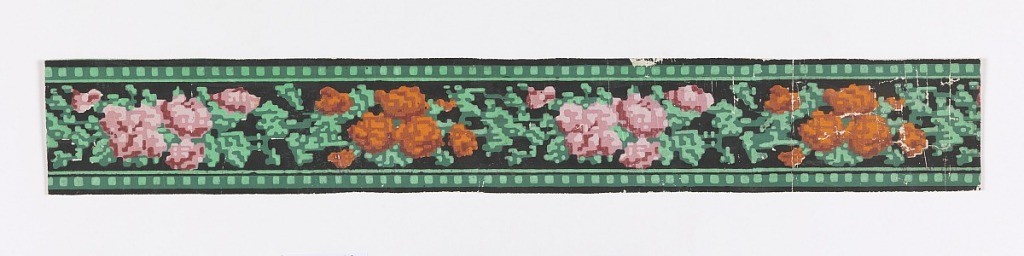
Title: Border
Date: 1850–1900
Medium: Block-printed on machine-made paper
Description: Central band of tapestry or cross-stitch imitation. Alternating motifs of pink and orange flowers, separated by foliage. Narrow bands of small squares along top and bottom edges. Printed on black ground.

H# 26